Question: Some times ago i've successfully <URL> the "Save as Tile" button that exists in the Standard Fiori App, MM_PO_APV:
'''
// Standard application buttons (Remove Forward)
this.setHeaderFooterOptions({
oPositiveAction: {
sI18nBtnTxt: that.resourceBundle.getText("XBUT_APPROVE"),
onBtnPressed: jQuery.proxy(that.handleApprove, that)
},
oNegativeAction: {
sI18nBtnTxt: that.resourceBundle.getText("XBUT_REJECT"),
onBtnPressed: jQuery.proxy(that.handleReject, that)
},
onBack: jQuery.proxy(function() {
//Check if a navigation to master is the previous entry in the history
var sDir = sap.ui.core.routing.History.getInstance().getDirection(this.oRouter.getURL("master"));
if (sDir === "Backwards") {
window.history.go(-1);
} else {
//we came from somewhere else - create the master view
this.oRouter.navTo("master");
}
}, this),
// Remove the 'Save as Tile' button
bSuppressBookmarkButton : true
});
'''
But they had updated the SAPUI5 version, I think the lastest, and it comes with a problem. The button is appearing, but with a weird behavior, as you can see:

All my code remains the same, and as I've seen on documentation API, it remains the same too.
Could you help me on how to resolve this?
Regards,
Andre
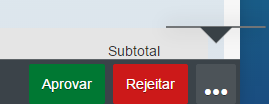
Answer: The cause for this would be the UI5 version(the latest update that you mentioned).
Try one of these two things,
- -
Contact the respective support team(Scaffolding team I assume) if these don't help.